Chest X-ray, AP view. Patient: 57 years old, sex F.
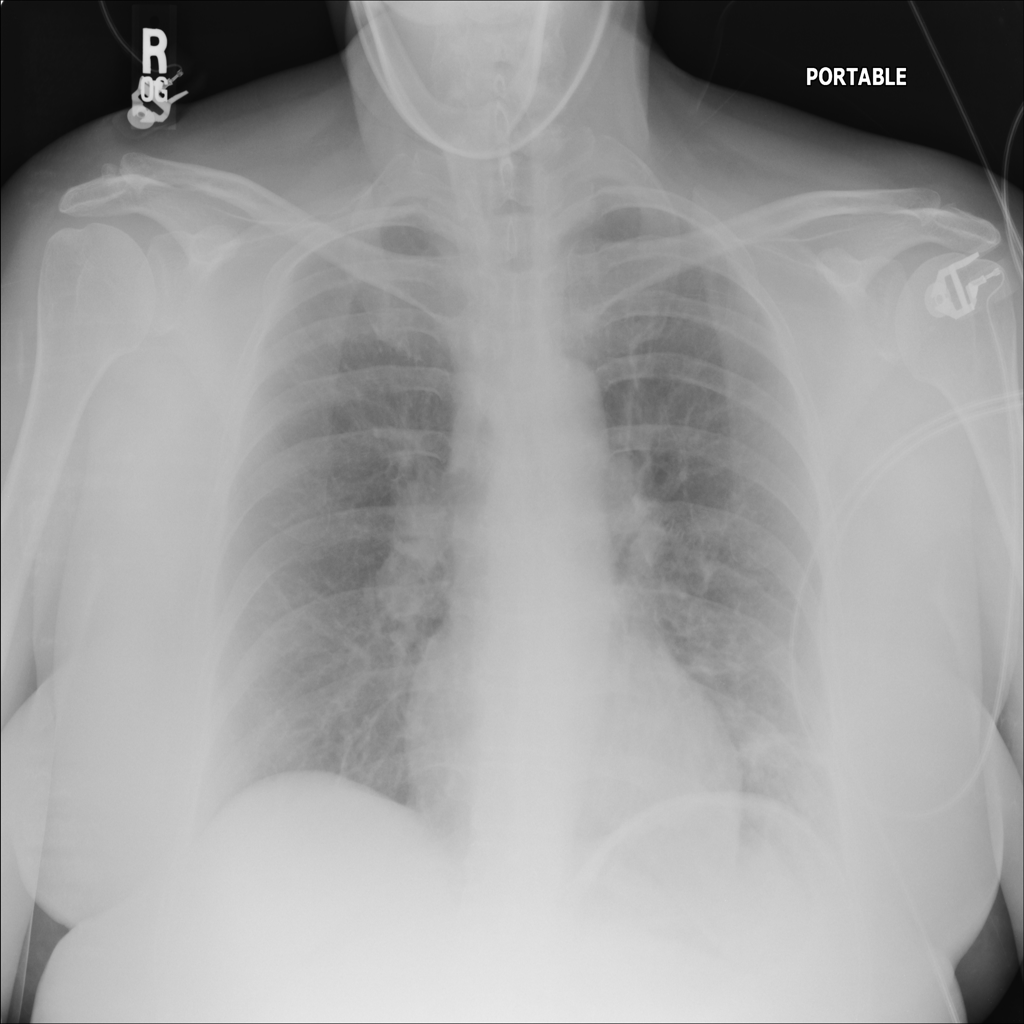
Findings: Atelectasis